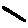
Label: line